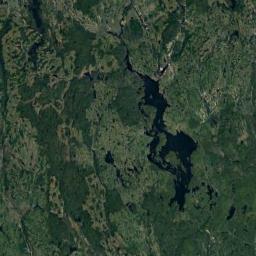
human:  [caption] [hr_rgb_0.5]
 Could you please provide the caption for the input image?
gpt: There are a few lakes and a meandering river in this wetland .

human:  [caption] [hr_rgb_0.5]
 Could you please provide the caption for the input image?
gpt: The wetland consists of green plants and water .

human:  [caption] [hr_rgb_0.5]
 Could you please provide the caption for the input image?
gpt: The surface of the lake in a wetland is covered with a large dense dark green and light green mixed plants .

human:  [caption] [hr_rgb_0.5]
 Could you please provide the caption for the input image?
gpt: Many waters of different sizes are surrounded by wetlands .

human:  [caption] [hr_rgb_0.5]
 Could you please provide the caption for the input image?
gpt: There are many green areas and some water areas on the wetland .